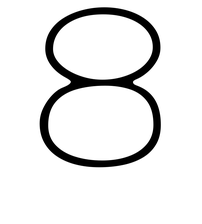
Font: Gluten_Thin